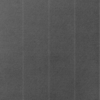
Label: dusty